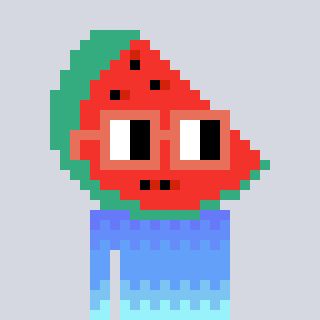
a pixel art character with square orange glasses, a watermelon-shaped head and a foggrey-colored body on a cool background